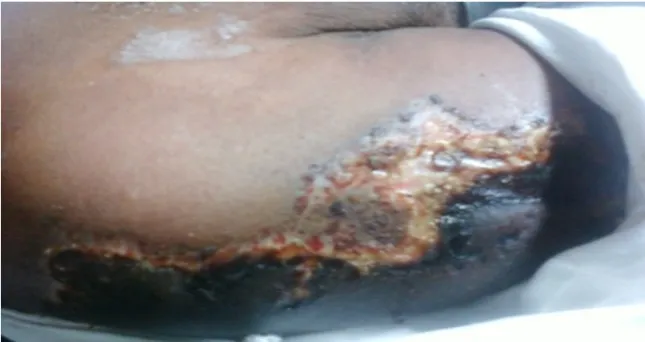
Skin lesion with central necrosis over right arm.
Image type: medical_photograph (skin_photograph)